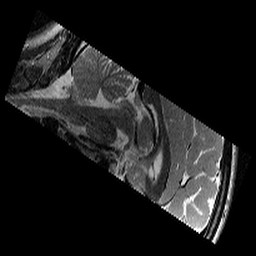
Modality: T2w
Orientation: sagittal
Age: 13
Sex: female
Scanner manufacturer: siemens
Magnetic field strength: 3 T
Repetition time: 9.23 s
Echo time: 0.067 s